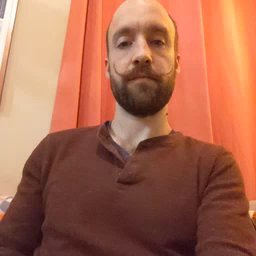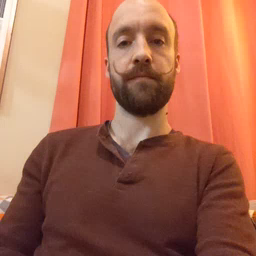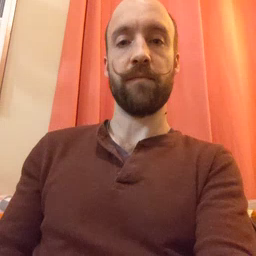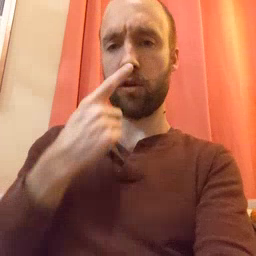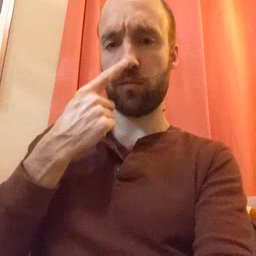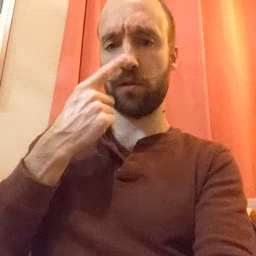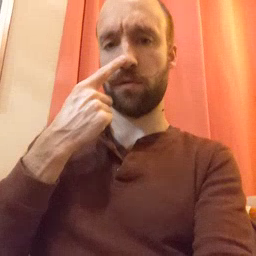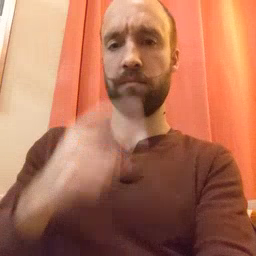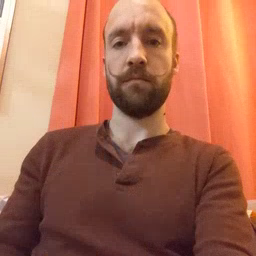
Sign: nose